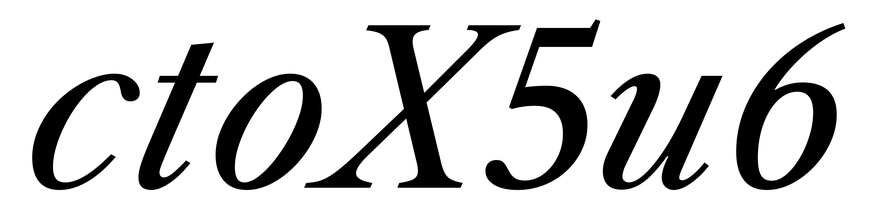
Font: LibreCaslonText-Italic_Italic